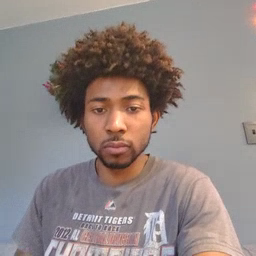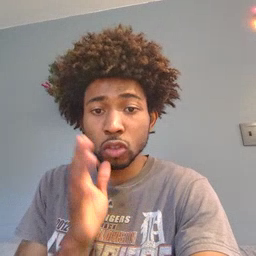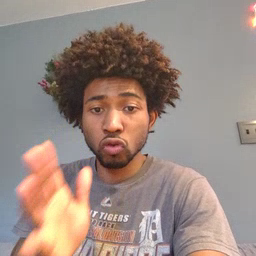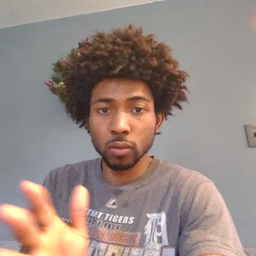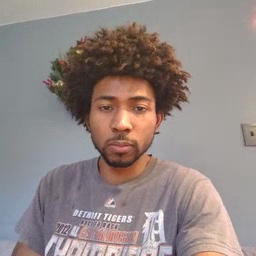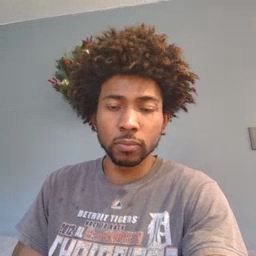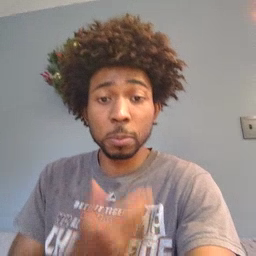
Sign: grandma